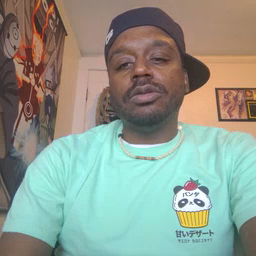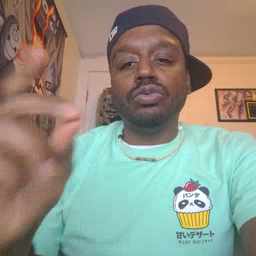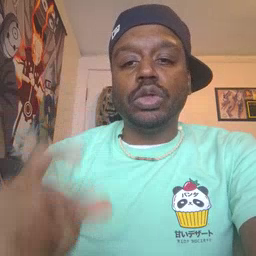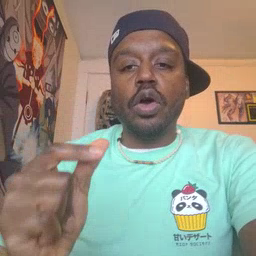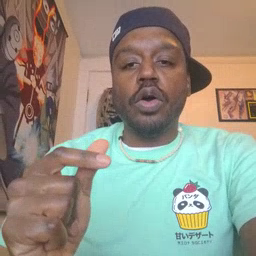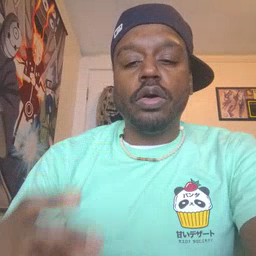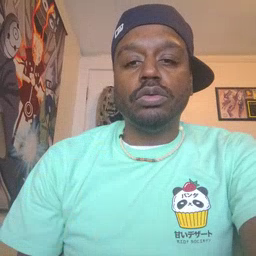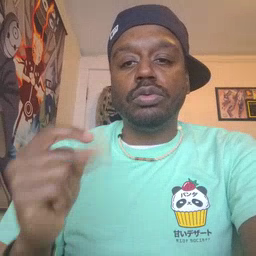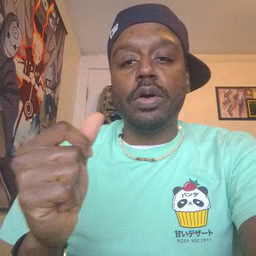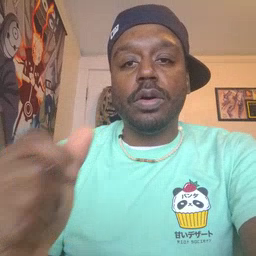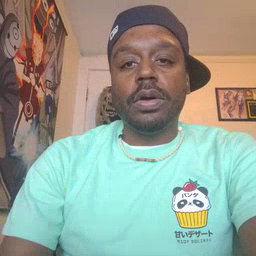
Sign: dog